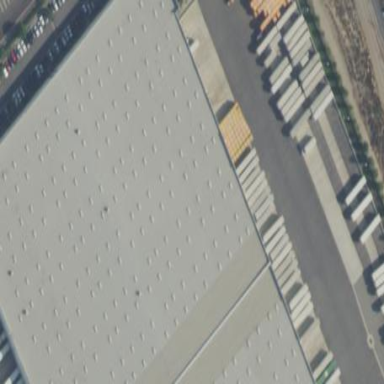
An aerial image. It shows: Warehouse.